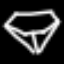
Label: diamond